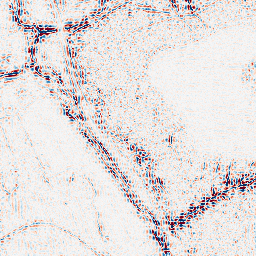
Category: wavelet
Decomposition family: wavelet_dwt
Decomposition parameters: wavelet: db8
level: 2
Upsampling method: sinc_blackman
Upsampling parameters: scale: 2
kernel_size: 8
Upsampling scale: 2